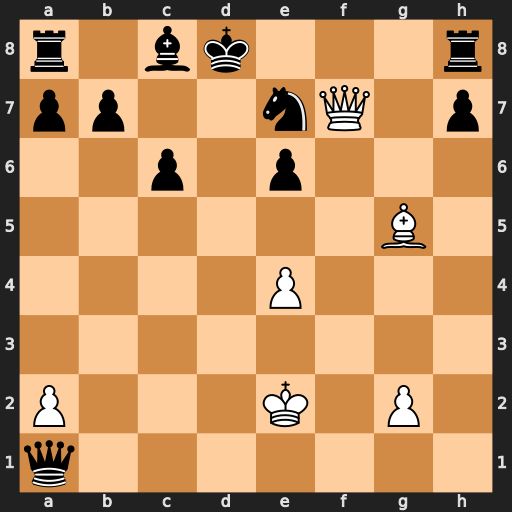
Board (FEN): r1bk3r/pp2nQ1p/2p1p3/6B1/4P3/8/P3K1P1/q7
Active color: w
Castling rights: -
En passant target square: -
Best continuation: Qxe7#